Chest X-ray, AP view. Patient: 65 years old, sex F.
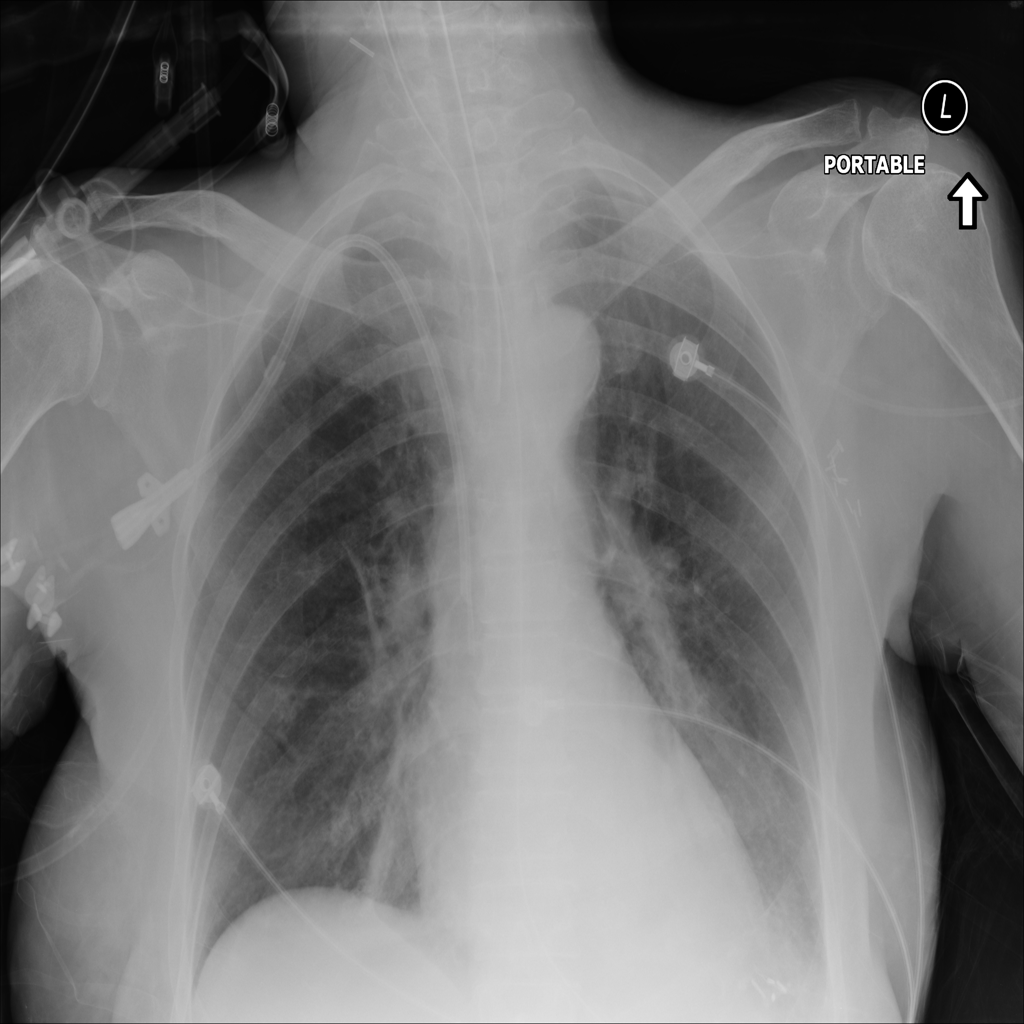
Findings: No Finding